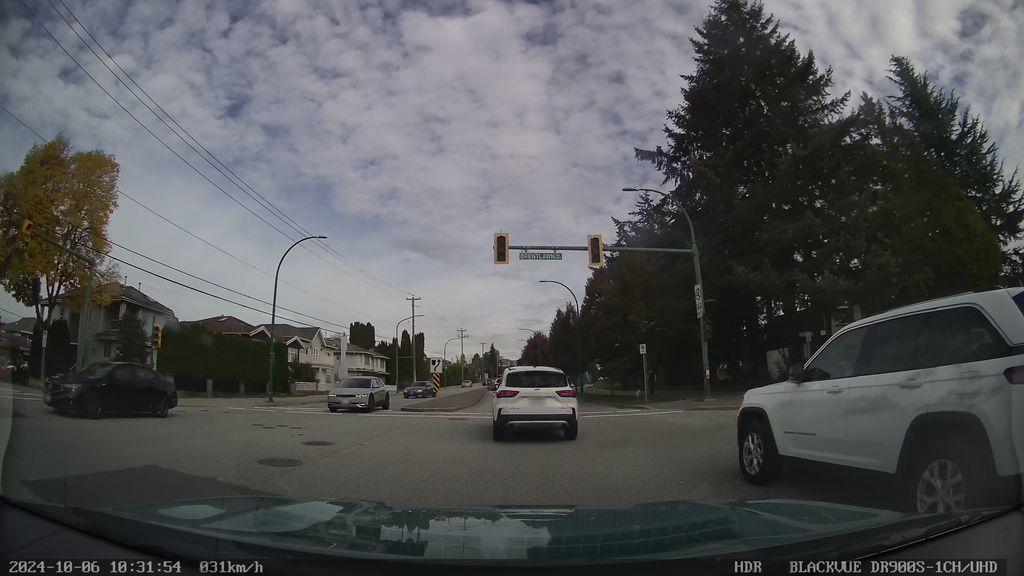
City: vancouver